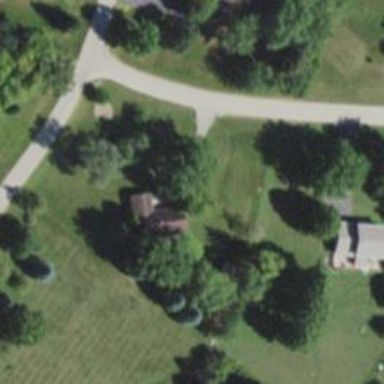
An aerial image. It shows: Driveway.